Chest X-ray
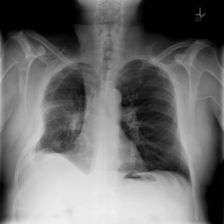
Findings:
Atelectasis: negative
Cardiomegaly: negative
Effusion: positive
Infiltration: positive
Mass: negative
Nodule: negative
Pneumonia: negative
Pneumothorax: negative
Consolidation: negative
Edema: negative
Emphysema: positive
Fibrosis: negative
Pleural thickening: positive
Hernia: negative